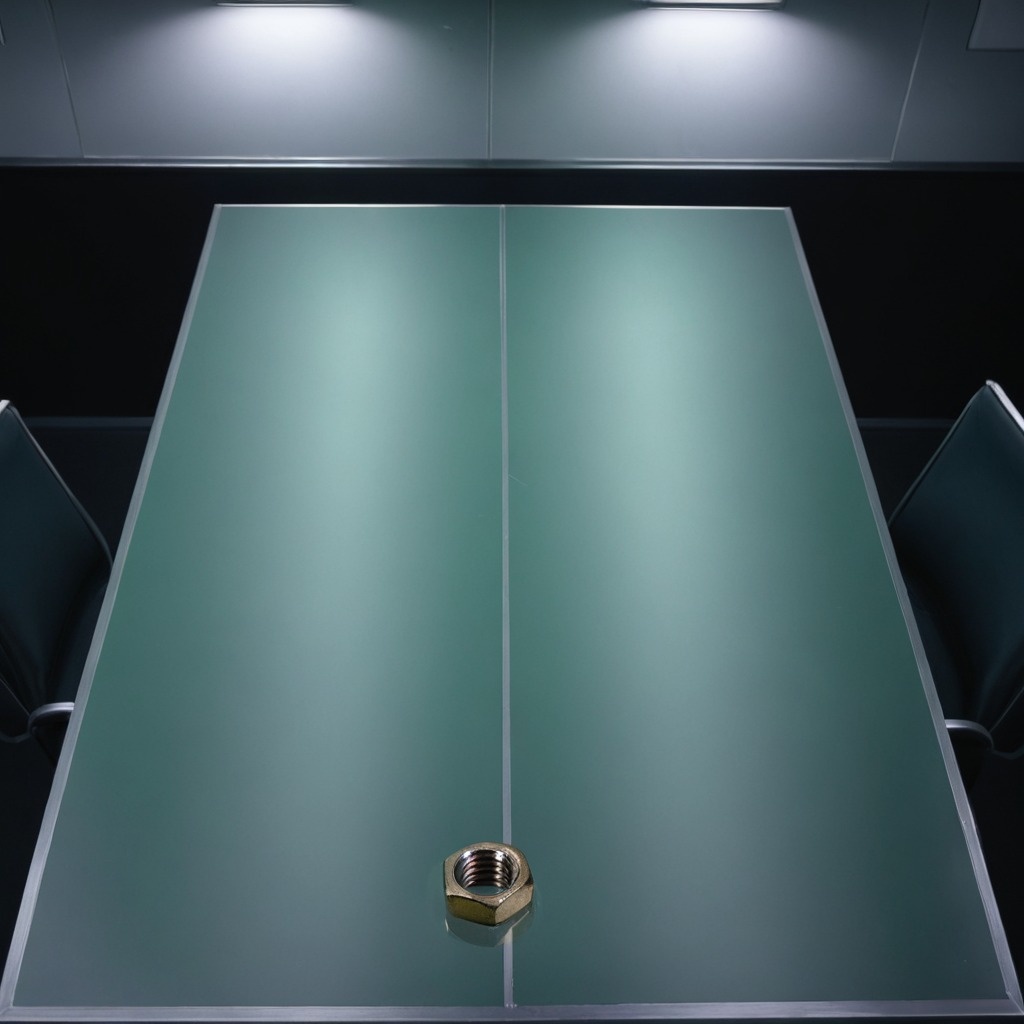
A metal nut is lying on the table.